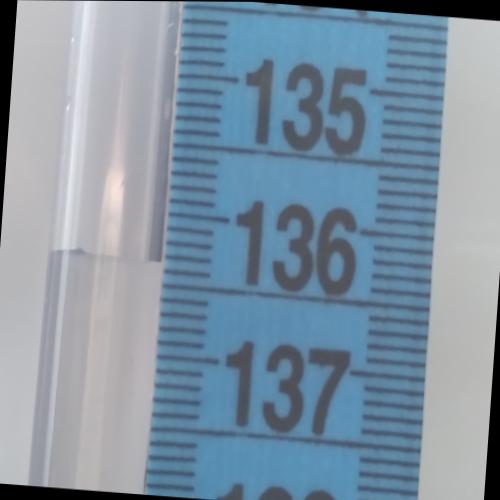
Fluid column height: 136.3 cm